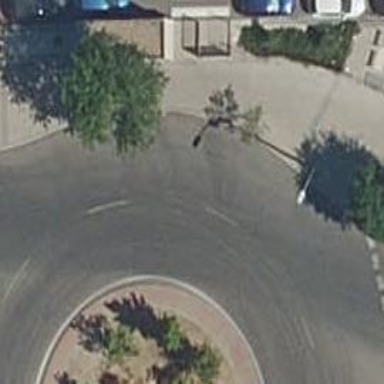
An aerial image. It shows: Roundabout on residential road.